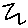
Label: zigzag